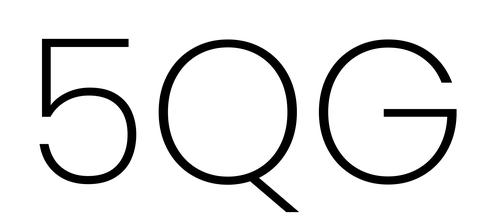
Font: Poppins-ExtraLight